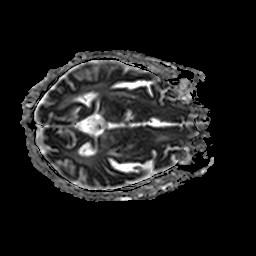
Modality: ADC
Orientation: axial
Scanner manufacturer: philips
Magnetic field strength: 1.5 T
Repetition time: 4.777 s
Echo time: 0.07764 s